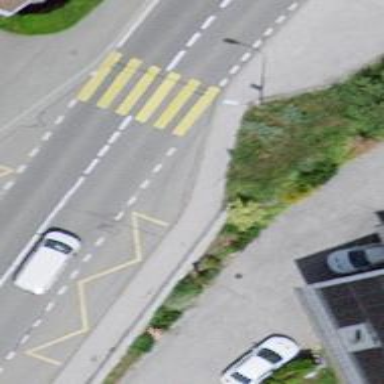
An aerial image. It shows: Bus stop with platform for public transport.